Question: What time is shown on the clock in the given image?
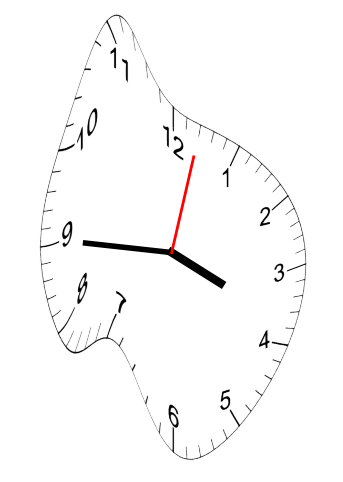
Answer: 03:45:02